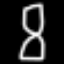
Label: hourglass